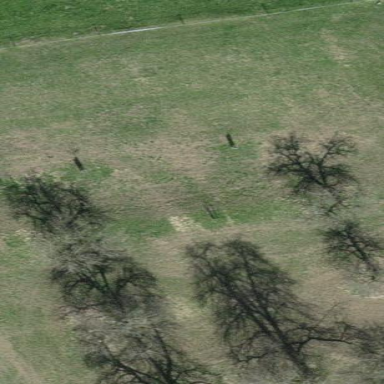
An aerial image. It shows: Orchard.